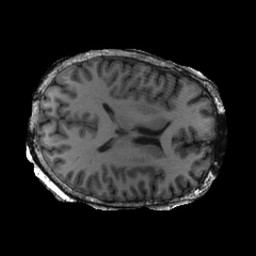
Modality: T1w
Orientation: axial
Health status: ill
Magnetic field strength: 3 T